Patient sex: M
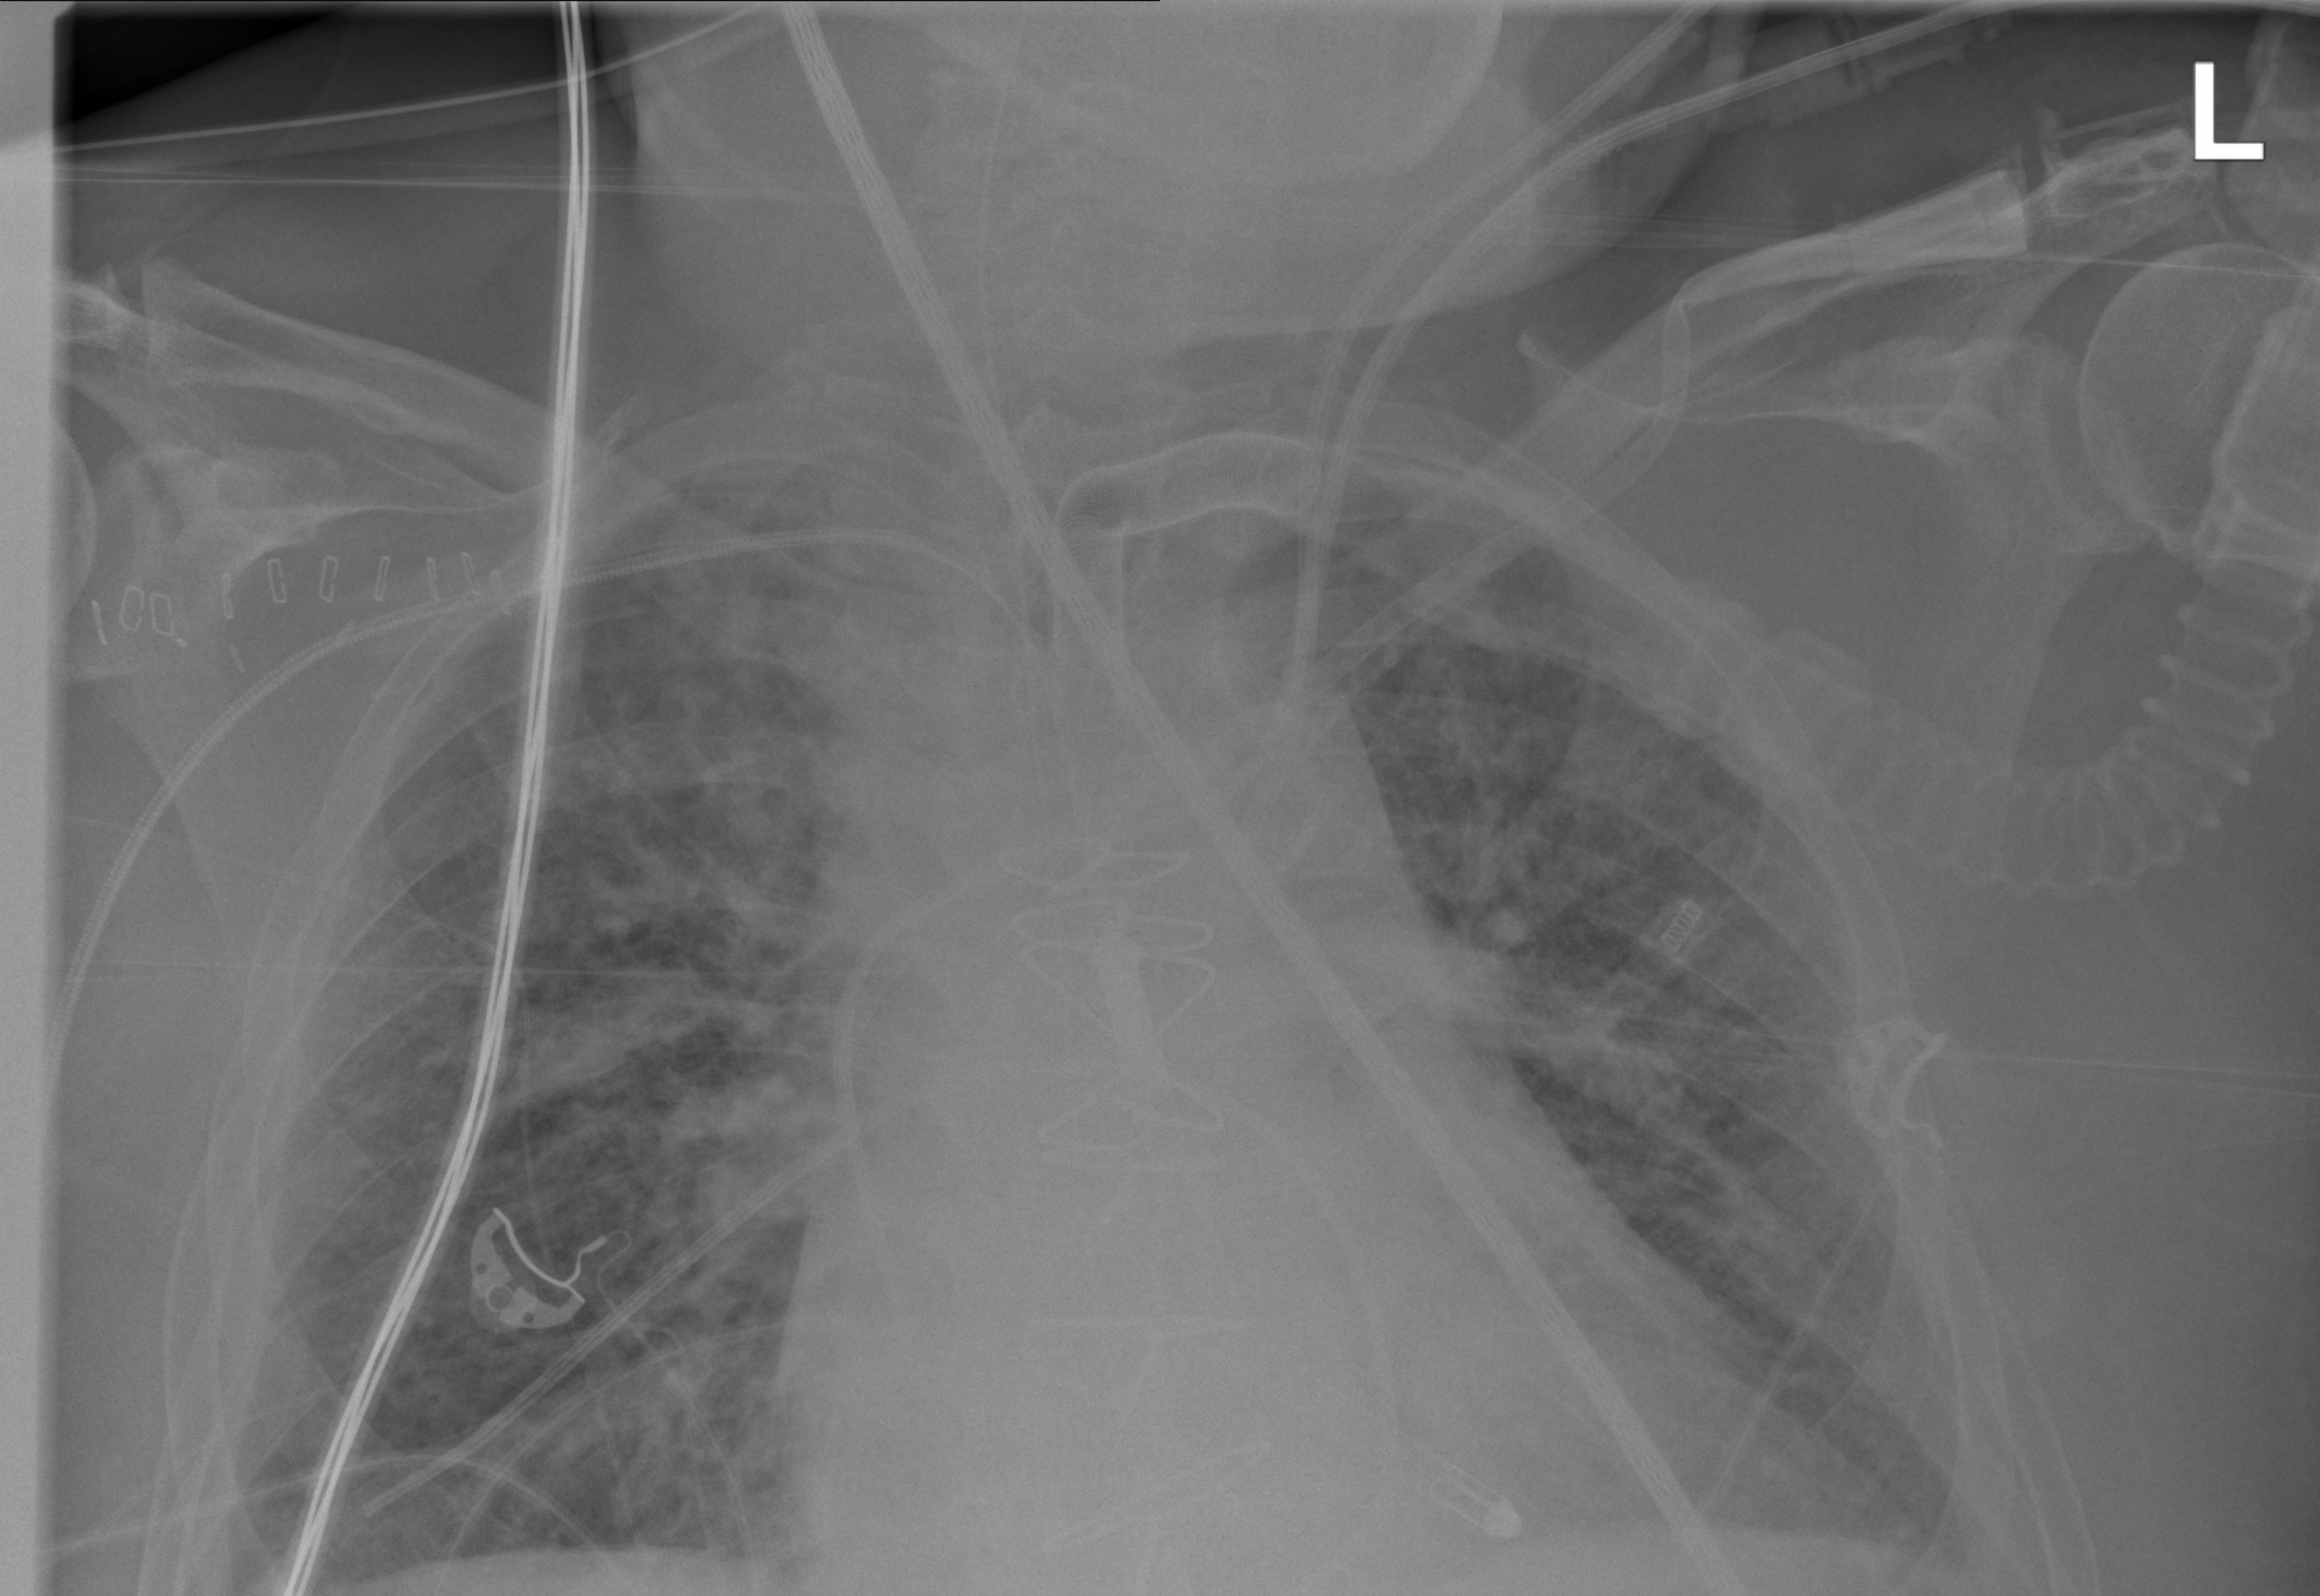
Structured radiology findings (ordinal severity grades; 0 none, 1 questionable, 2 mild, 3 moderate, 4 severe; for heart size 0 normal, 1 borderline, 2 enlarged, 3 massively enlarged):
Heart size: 2
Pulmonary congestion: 3
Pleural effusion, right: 1
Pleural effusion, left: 1
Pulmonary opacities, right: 1
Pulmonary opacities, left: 1
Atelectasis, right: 0
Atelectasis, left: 1